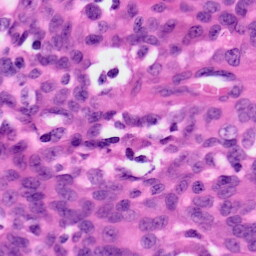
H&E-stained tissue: Ovarian